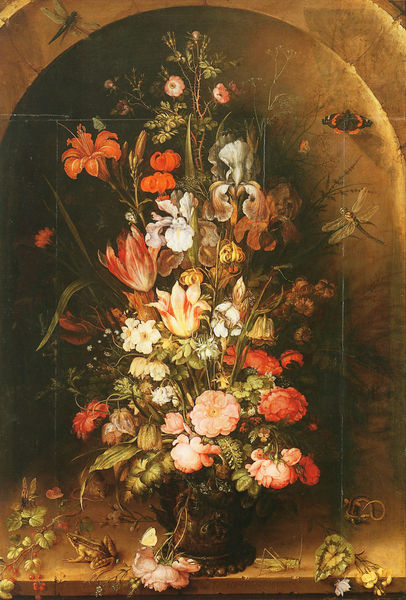
Titel: Münchener Strauß
Künstler: Roelant Savery
Institution: München, Deutschland Sammlung
Schlagwörter: gemälde, blumen, bunt, blüten, rosen, rot, tiere, barock, stein, bild, pflanzen, stillleben, vase, tulpen, gesteck, blumenstrauß, strauß, foto, vanitas, nische, blumenstillleben, schlange, insekten, nelke, schmetterling, fensterbank, libelle, admiral, lilien, fotographie, frosch, kröte, brueghel, regenwurm, ase, schwertlilien, ratte, heuschrecke, feuerlilien, schlüsel